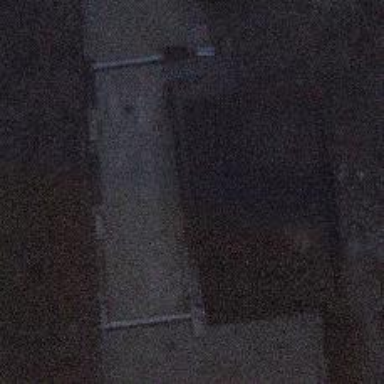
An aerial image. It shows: Kiosk shop.